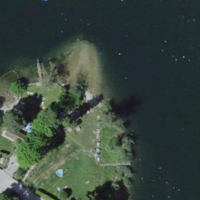
EUNIS habitat code: 14
Species observed at this site:
Tachybaptus ruficollis
Certhia brachydactyla
Corvus corone
Podiceps cristatus
Turdus philomelos
Fulica atra
Alcedo atthis
Anthus spinoletta
Dendrocopos major
Bucephala clangula
Aegithalos caudatus
Buteo buteo
Sylvia atricapilla
Turdus iliacus
Spinus spinus
Chroicocephalus ridibundus
Poecile palustris
Phylloscopus collybita
Larus michahellis
Cygnus olor
Gallinula chloropus
Ardea alba
Erithacus rubecula
Dryocopus martius
Pica pica
Phoenicurus ochruros
Columba livia
Falco tinnunculus
Picus viridis
Acrocephalus scirpaceus
Cyanistes caeruleus
Anas platyrhynchos
Sturnus vulgaris
Troglodytes troglodytes
Larus canus
Streptopelia decaocto
Aythya ferina
Corvus frugilegus
Chloris chloris
Aythya fuligula
Fringilla coelebs
Passer domesticus
Mareca penelope
Passer montanus
Turdus merula
Columba palumbus
Carduelis carduelis
Phalacrocorax carbo
Spatula clypeata
Mareca strepera
Parus major
Mergellus albellus
Mergus merganser
Milvus milvus
Turdus pilaris
Hirundo rustica
Ciconia ciconia
Coccothraustes coccothraustes
Motacilla alba